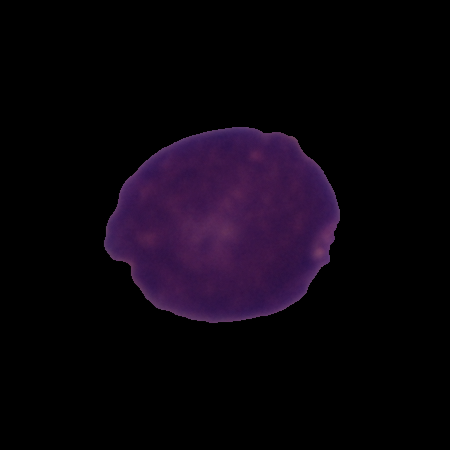
Label: cancer